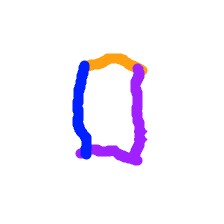
Shape: rectangle